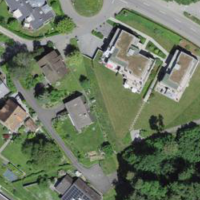
EUNIS habitat code: 55
Species observed at this site:
Corvus corone
Cyanistes caeruleus
Fulica atra
Chloris chloris
Streptopelia decaocto
Passer domesticus
Sylvia atricapilla
Turdus merula
Phylloscopus collybita
Parus major
Hirundo rustica
Erithacus rubecula
Milvus milvus
Pica pica
Phoenicurus ochruros
Falco tinnunculus
Motacilla alba